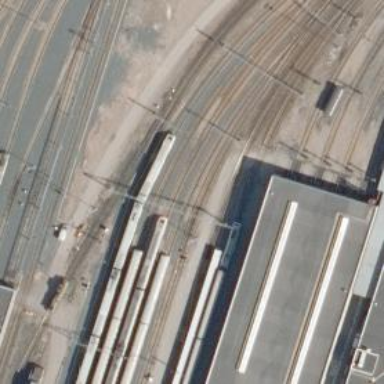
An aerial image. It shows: Railway level crossing.